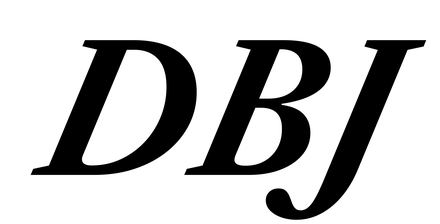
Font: LibreCaslonText-Italic_Bold_Italic